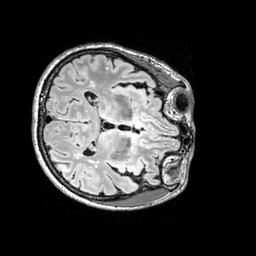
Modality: FLAIR
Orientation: axial
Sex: female
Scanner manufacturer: siemens
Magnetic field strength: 3 T
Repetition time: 5 s
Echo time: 0.395 s